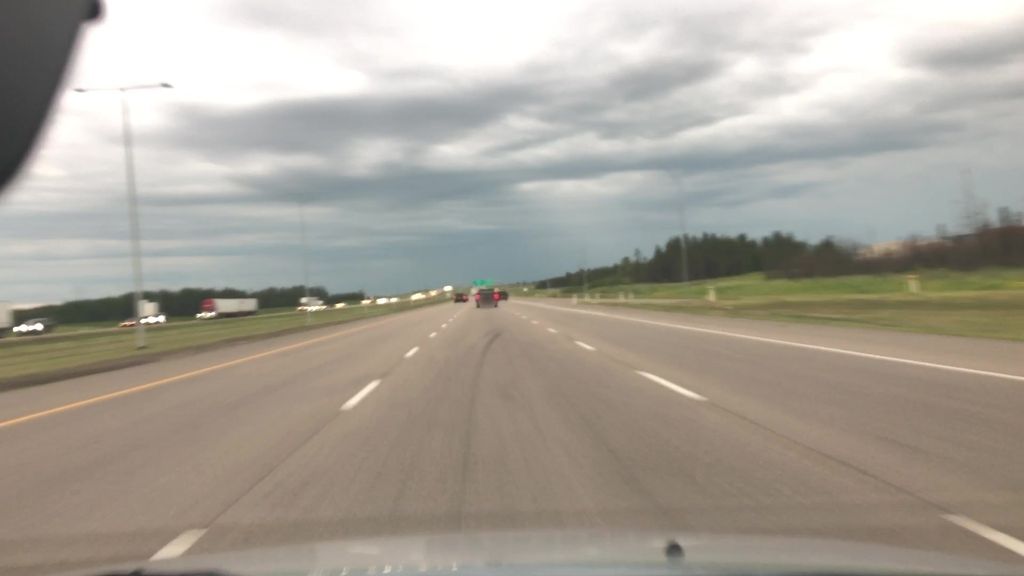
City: edmonton